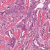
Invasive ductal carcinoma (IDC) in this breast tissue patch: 1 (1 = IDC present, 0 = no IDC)